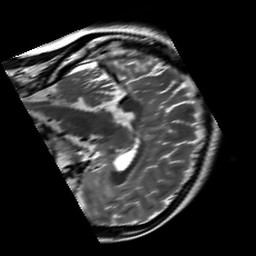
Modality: T2w
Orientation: sagittal
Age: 34
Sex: female
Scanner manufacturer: siemens
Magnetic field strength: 3 T
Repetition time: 7 s
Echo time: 0.09 s